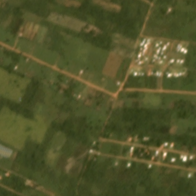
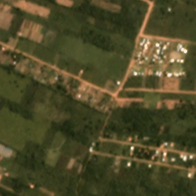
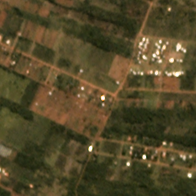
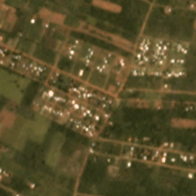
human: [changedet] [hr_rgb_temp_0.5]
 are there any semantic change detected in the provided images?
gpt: forests are replaced by buildings .

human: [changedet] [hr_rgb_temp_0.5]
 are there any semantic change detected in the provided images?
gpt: many houses appeared on the original grassland .

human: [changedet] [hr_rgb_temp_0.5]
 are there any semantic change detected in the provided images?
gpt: many trees are replaced by detached houses .

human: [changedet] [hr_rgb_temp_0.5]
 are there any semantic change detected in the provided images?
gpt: forest is replaced by many detached houses and roads .

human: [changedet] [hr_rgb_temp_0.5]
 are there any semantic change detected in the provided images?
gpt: deforestation occured and many new houses and roads are built .